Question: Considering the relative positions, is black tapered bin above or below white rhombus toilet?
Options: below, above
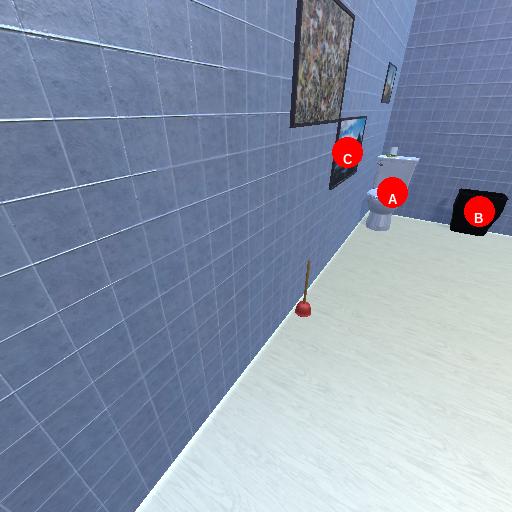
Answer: below